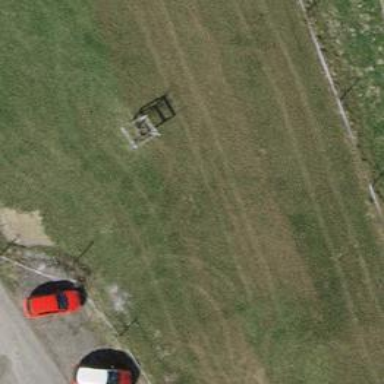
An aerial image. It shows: Fence.